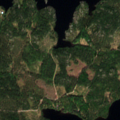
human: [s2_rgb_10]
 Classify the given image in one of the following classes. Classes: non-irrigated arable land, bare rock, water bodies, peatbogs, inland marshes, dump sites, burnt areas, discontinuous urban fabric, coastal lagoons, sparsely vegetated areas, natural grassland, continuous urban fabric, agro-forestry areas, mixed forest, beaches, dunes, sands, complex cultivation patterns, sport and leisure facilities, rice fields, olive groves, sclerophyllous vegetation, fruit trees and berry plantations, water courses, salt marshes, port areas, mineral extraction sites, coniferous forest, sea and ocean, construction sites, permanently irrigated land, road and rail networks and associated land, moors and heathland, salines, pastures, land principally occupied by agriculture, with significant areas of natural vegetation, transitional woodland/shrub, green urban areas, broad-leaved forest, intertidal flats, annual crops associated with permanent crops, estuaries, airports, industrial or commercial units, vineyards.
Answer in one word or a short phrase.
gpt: coniferous forest, mixed forest, water bodies